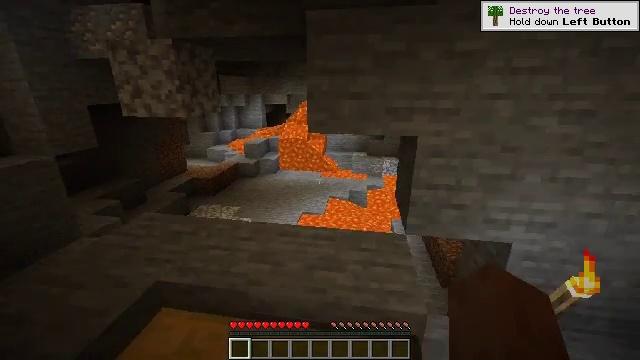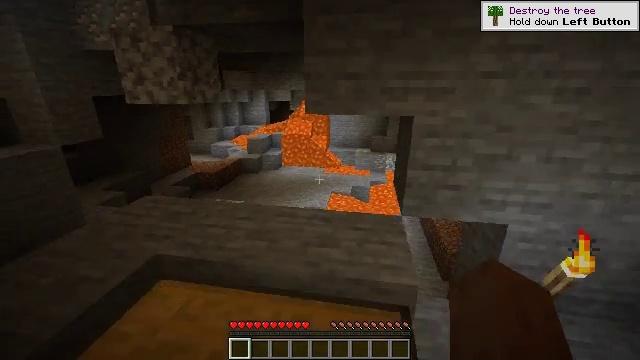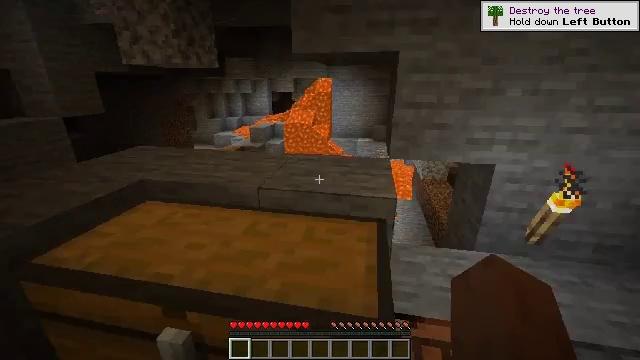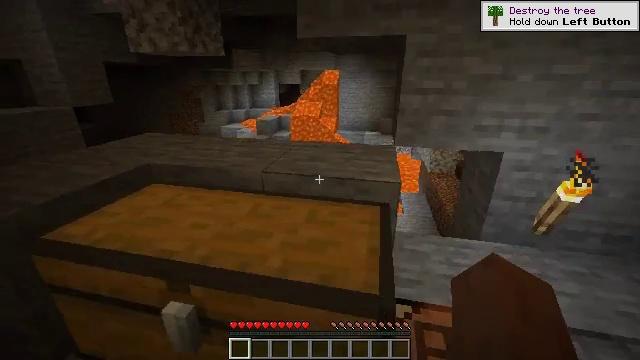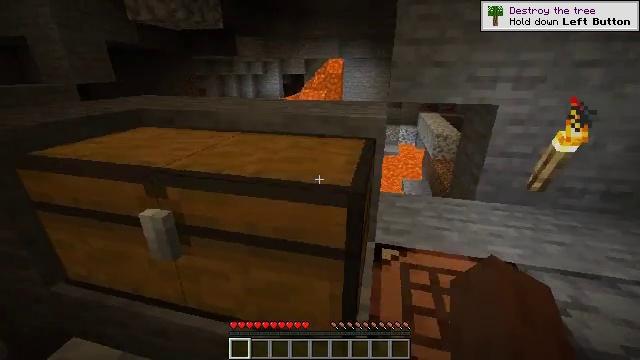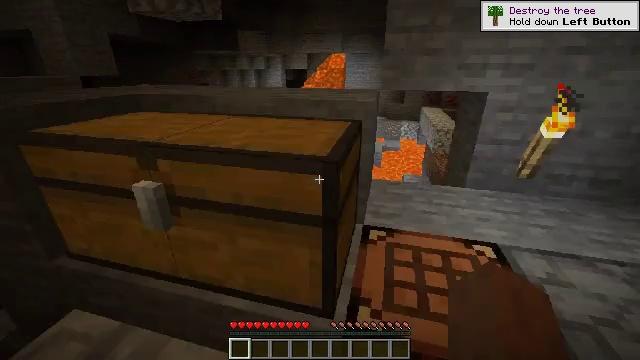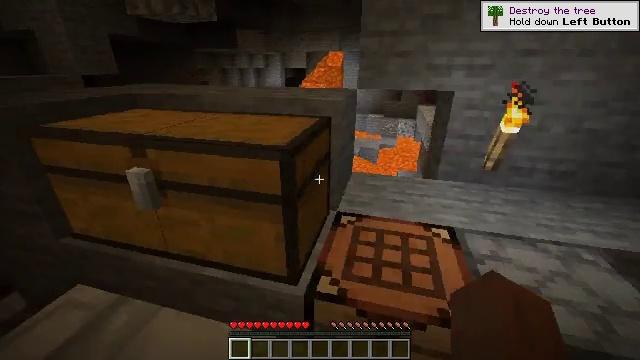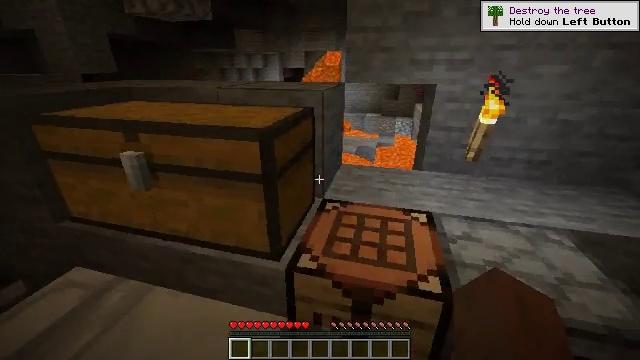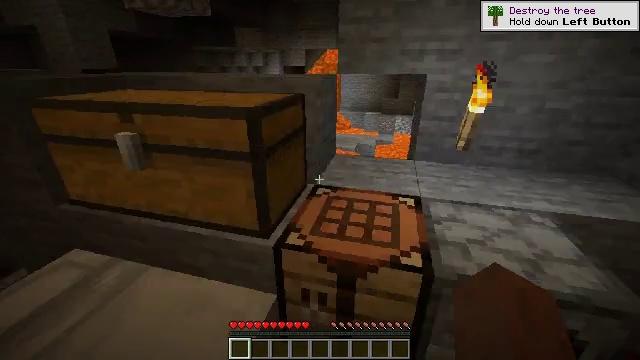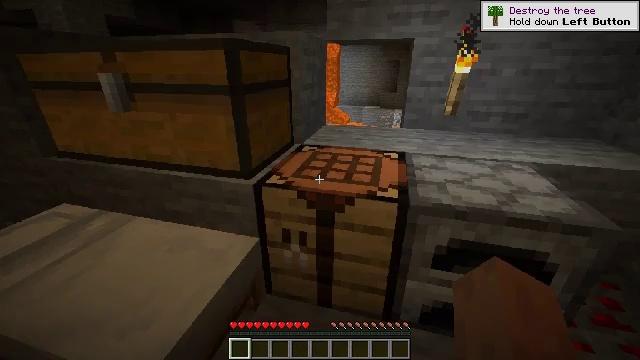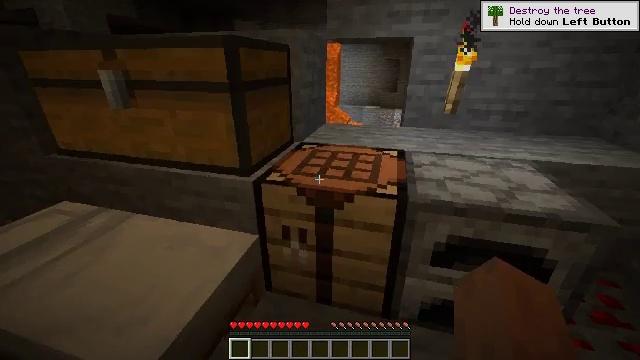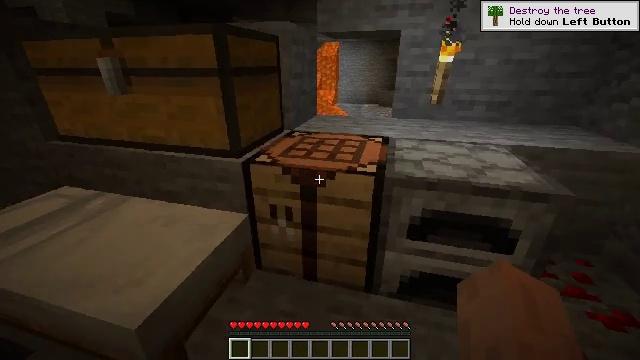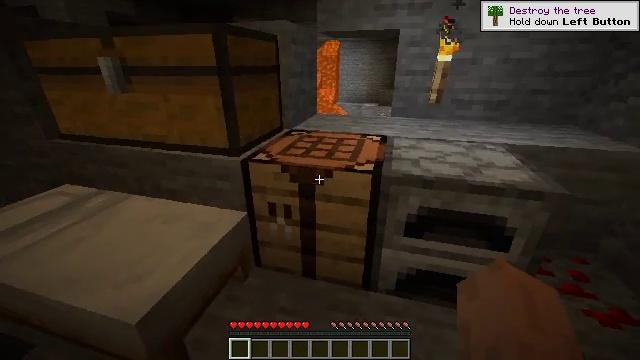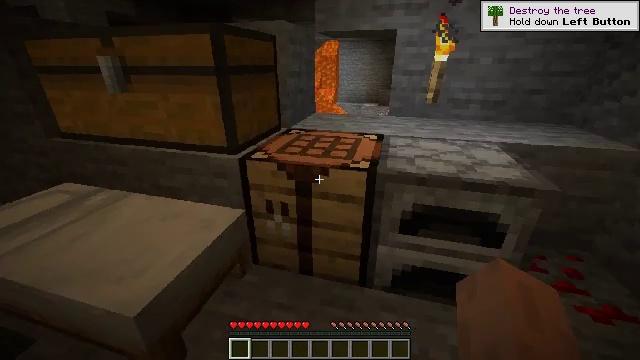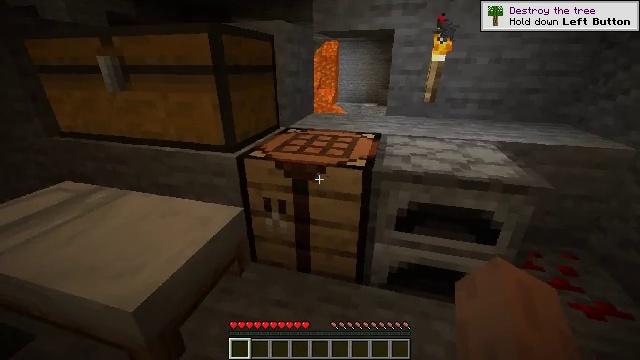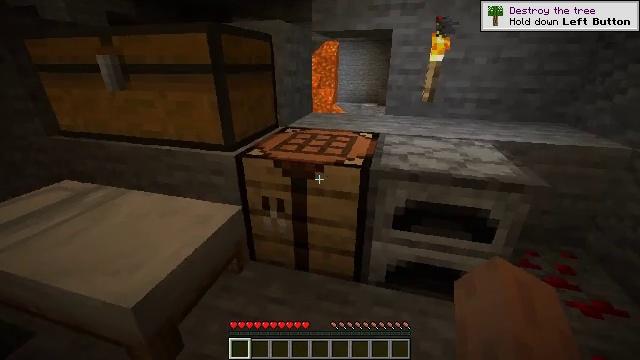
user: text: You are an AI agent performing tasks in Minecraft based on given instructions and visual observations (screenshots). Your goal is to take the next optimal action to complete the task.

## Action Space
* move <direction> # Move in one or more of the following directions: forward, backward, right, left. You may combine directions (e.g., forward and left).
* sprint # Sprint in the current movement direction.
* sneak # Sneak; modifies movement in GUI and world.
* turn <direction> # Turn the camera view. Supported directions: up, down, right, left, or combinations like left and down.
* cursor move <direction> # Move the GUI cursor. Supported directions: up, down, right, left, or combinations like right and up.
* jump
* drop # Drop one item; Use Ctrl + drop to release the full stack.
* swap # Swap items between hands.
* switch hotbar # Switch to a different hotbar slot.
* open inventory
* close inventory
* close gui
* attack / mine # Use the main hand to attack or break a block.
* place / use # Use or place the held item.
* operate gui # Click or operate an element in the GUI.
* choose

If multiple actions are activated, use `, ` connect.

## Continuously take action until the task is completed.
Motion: motion action
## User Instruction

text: Use iron ingots to craft iron leggings at the crafting table.
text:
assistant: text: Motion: move back and move right
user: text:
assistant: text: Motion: move back and move right, turn left
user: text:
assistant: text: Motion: move back and move right, turn left and down
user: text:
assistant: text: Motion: move back and move right, turn left
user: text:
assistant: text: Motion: move back and move right
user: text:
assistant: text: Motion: move back and move right
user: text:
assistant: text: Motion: move back and move right
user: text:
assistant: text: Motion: move back
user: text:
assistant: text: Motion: no_op
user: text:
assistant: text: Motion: no_op
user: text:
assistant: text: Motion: no_op
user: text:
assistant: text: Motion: no_op
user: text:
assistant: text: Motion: no_op
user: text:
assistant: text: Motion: no_op
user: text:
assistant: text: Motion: no_op
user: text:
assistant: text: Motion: no_op
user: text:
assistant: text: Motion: no_op
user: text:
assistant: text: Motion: turn right
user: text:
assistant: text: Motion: turn right
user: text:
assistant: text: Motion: turn right
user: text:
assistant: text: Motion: turn right
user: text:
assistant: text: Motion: turn right
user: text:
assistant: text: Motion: turn right
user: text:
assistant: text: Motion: turn right
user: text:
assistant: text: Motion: no_op
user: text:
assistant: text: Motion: use / place
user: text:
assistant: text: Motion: use / place
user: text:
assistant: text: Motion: use / place
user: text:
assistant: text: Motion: no_op
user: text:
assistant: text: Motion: no_op